I will show an image sequence of human cooking. I have annotated the images with numbered circles. Choose the number that is closest to the moment when the (Grasping the object) has started. You are a five-time world champion in this game. Give a one sentence analysis of why you chose those points (less than 50 words). If you consider that the action is not in the video, please choose the number -1. Provide your answer at the end in a json file of this format: {"points": []}
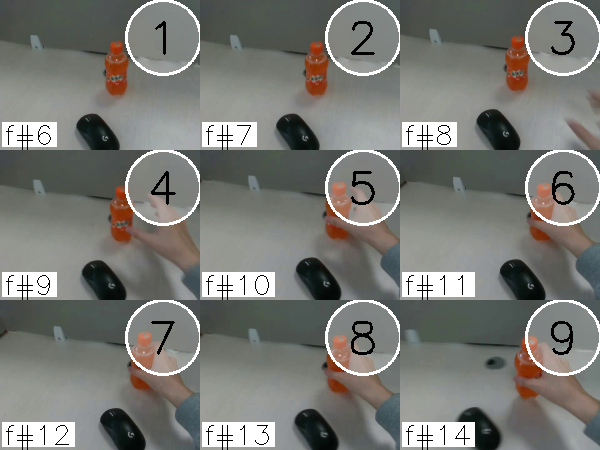
Frame 6 shows the clearest moment of hand-object contact.
{"points": [6]}